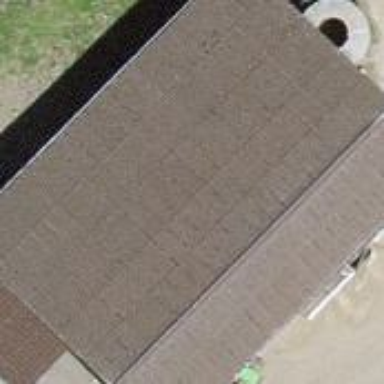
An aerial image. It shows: Shed building.